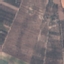
Land use / land cover: PermanentCrop